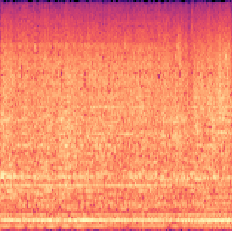
Sound class: Chainsaw